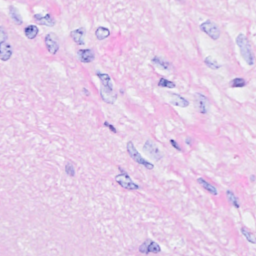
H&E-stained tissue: Breast